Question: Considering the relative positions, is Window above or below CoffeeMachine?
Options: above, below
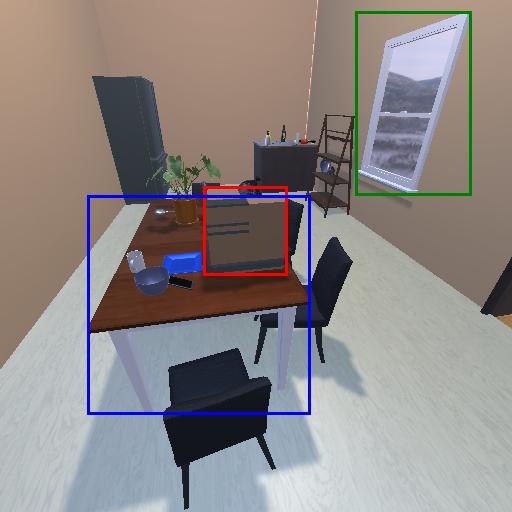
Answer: above